Aerial crown-view tile of a tropical tree (Barro Colorado Island, Panama), acquired 20240716:
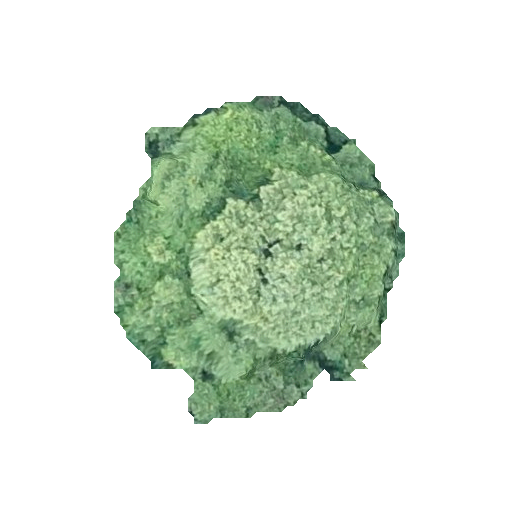
Species: Luehea seemannii
GBIF accepted scientific name: Luehea seemannii
Crown area: 107.778 m²